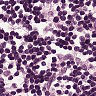
Metastatic tissue present: no